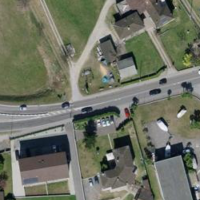
EUNIS habitat code: 55
Species observed at this site:
Ribes nigrum